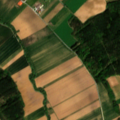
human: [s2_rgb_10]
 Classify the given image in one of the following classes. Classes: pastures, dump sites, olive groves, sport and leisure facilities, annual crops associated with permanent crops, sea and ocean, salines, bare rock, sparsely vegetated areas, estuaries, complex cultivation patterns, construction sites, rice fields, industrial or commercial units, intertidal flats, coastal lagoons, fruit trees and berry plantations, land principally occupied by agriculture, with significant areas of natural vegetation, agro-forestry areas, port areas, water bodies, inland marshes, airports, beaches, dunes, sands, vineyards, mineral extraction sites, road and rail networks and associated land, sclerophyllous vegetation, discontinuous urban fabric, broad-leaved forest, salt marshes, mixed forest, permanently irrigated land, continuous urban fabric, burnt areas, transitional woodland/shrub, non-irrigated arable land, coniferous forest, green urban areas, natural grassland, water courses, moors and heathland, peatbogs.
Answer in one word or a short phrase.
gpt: non-irrigated arable land, mixed forest